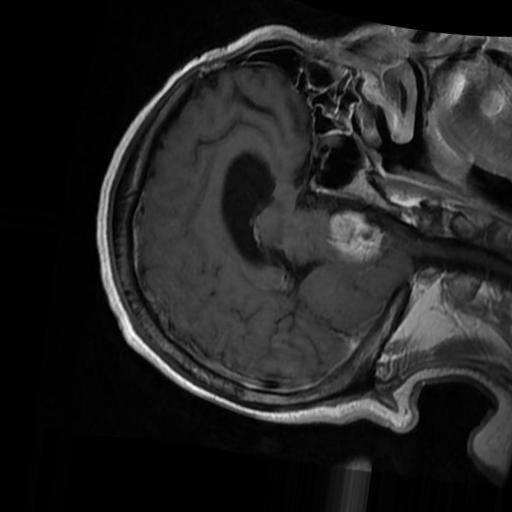
Label: brain_menin